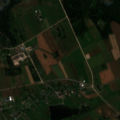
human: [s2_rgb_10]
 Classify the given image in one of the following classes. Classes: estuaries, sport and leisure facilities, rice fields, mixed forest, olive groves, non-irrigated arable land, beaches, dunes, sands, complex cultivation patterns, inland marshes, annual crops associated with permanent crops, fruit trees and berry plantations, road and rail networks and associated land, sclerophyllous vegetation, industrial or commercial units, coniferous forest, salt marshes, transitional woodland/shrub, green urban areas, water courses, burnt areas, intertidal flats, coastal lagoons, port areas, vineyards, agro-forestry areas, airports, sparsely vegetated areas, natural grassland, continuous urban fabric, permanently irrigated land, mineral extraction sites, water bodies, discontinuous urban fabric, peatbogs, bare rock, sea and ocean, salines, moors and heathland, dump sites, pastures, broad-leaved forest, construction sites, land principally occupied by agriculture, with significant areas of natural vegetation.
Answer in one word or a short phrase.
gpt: discontinuous urban fabric, industrial or commercial units, non-irrigated arable land, pastures, complex cultivation patterns, mixed forest, transitional woodland/shrub